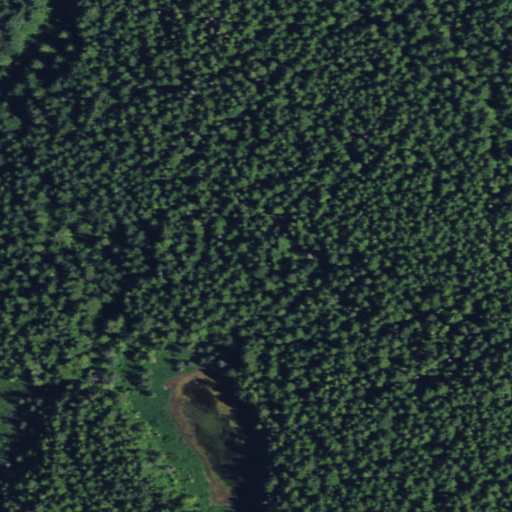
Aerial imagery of valley in Washington named Paradise Valley containing evergreen forest and woody wetlands